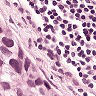
Metastatic tissue present: yes